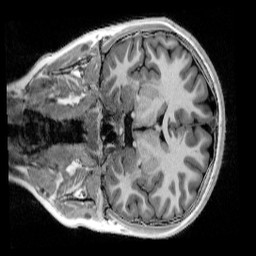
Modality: UNIT1_denoised
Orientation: coronal
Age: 11
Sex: female
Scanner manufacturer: siemens
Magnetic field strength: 3 T
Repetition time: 4 s
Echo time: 0.00303 s